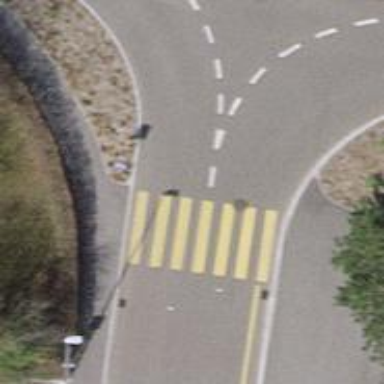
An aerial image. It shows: Marked crossing on the road.